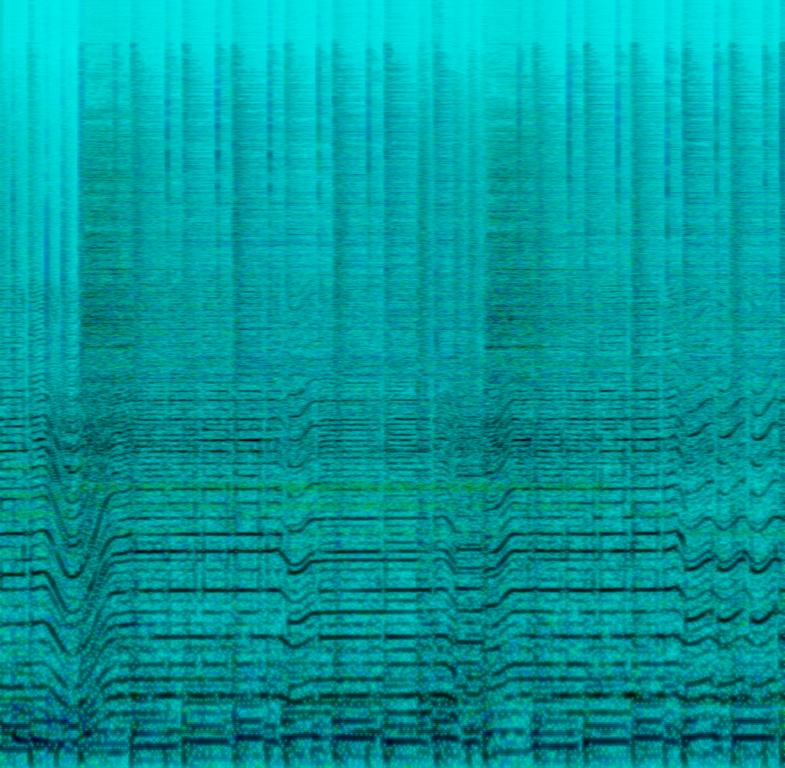
An acoustic drum set is playing a shuffle groove with hits on the ride along with an e-bass playing a blues walking bassline. Someone is playing a slide-e-guitar. This song may be playing at a live concert.